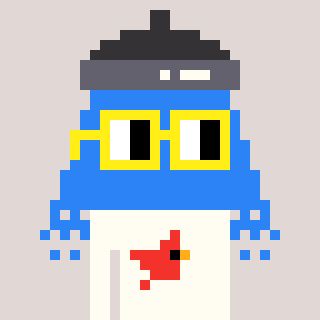
a pixel art character with square yellow glasses, a shower-shaped head and a grayscale-colored body on a warm background